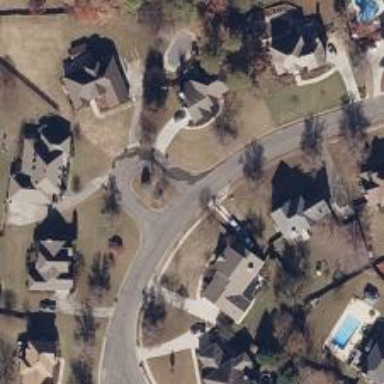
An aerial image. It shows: Residential road with sidewalk on the left side.